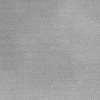
Atmospheric dust classification: dusty